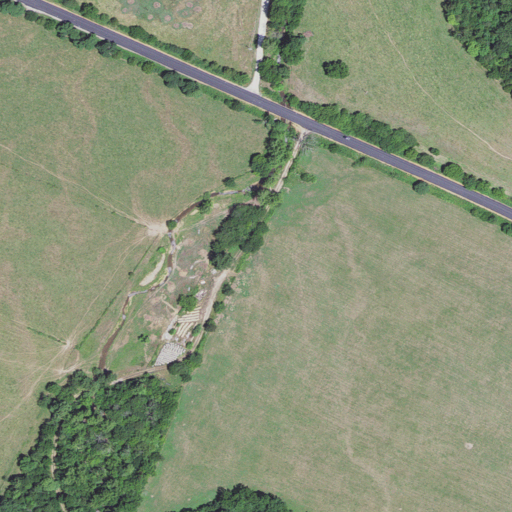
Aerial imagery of valley in Missouri named Adams Hollow containing pasture, open development, deciduous forest, mixed forest, and low intensity development